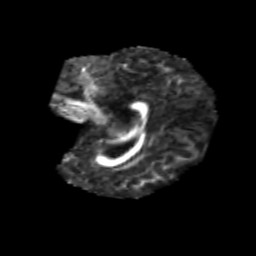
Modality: FA
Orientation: sagittal
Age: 6
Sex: female
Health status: healthy